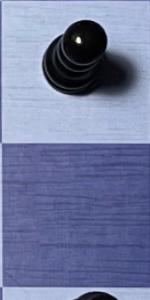
Label: Empty